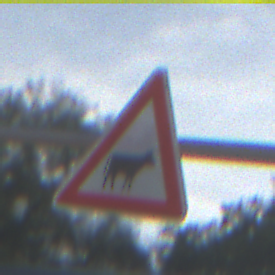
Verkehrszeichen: ViehtriebLinks
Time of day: SunriseSunset
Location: Outdoor (Suburban)
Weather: PartlyCloudy
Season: NotSpecified
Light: Natural